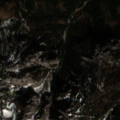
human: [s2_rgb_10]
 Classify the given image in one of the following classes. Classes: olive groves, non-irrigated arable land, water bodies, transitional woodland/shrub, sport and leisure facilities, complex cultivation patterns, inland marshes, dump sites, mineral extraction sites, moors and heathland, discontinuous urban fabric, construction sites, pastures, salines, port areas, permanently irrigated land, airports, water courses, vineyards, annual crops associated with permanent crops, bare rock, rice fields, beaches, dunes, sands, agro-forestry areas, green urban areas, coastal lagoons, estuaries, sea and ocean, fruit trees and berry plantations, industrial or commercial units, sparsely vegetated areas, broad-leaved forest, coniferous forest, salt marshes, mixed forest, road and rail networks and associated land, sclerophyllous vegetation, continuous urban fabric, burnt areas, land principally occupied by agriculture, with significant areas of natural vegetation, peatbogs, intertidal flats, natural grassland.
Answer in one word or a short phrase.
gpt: coniferous forest, mixed forest, bare rock, sparsely vegetated areas